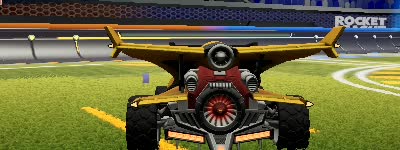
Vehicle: aftershock